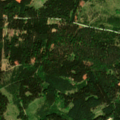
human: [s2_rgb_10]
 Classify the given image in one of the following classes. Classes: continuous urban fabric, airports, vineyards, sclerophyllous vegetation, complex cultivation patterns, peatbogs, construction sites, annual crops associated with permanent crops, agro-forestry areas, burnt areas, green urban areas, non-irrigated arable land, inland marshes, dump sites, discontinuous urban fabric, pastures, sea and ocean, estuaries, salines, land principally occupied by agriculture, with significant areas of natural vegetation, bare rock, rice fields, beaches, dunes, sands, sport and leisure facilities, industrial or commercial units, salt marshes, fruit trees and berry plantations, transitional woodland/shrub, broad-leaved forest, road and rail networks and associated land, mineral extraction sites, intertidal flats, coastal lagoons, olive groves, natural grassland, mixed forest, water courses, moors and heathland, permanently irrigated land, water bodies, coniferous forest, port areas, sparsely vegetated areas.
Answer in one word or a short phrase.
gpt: coniferous forest, transitional woodland/shrub